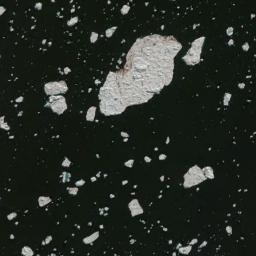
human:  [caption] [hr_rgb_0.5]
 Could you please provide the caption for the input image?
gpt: There are many ice on the deep green sea .

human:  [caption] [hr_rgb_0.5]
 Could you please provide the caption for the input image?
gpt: A large piece of sea ice and a lot of small pieces of sea ice float in the deep blue sea .

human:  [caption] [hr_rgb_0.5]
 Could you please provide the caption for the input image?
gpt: Sea ice is surrounded by water .

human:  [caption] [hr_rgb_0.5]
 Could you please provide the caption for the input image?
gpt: A large piece of ice and many small pieces of ice around it are scattered on the deep blue sea .

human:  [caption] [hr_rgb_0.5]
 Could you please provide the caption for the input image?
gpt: There are many small pieces of sea ice and a larger one .